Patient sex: M
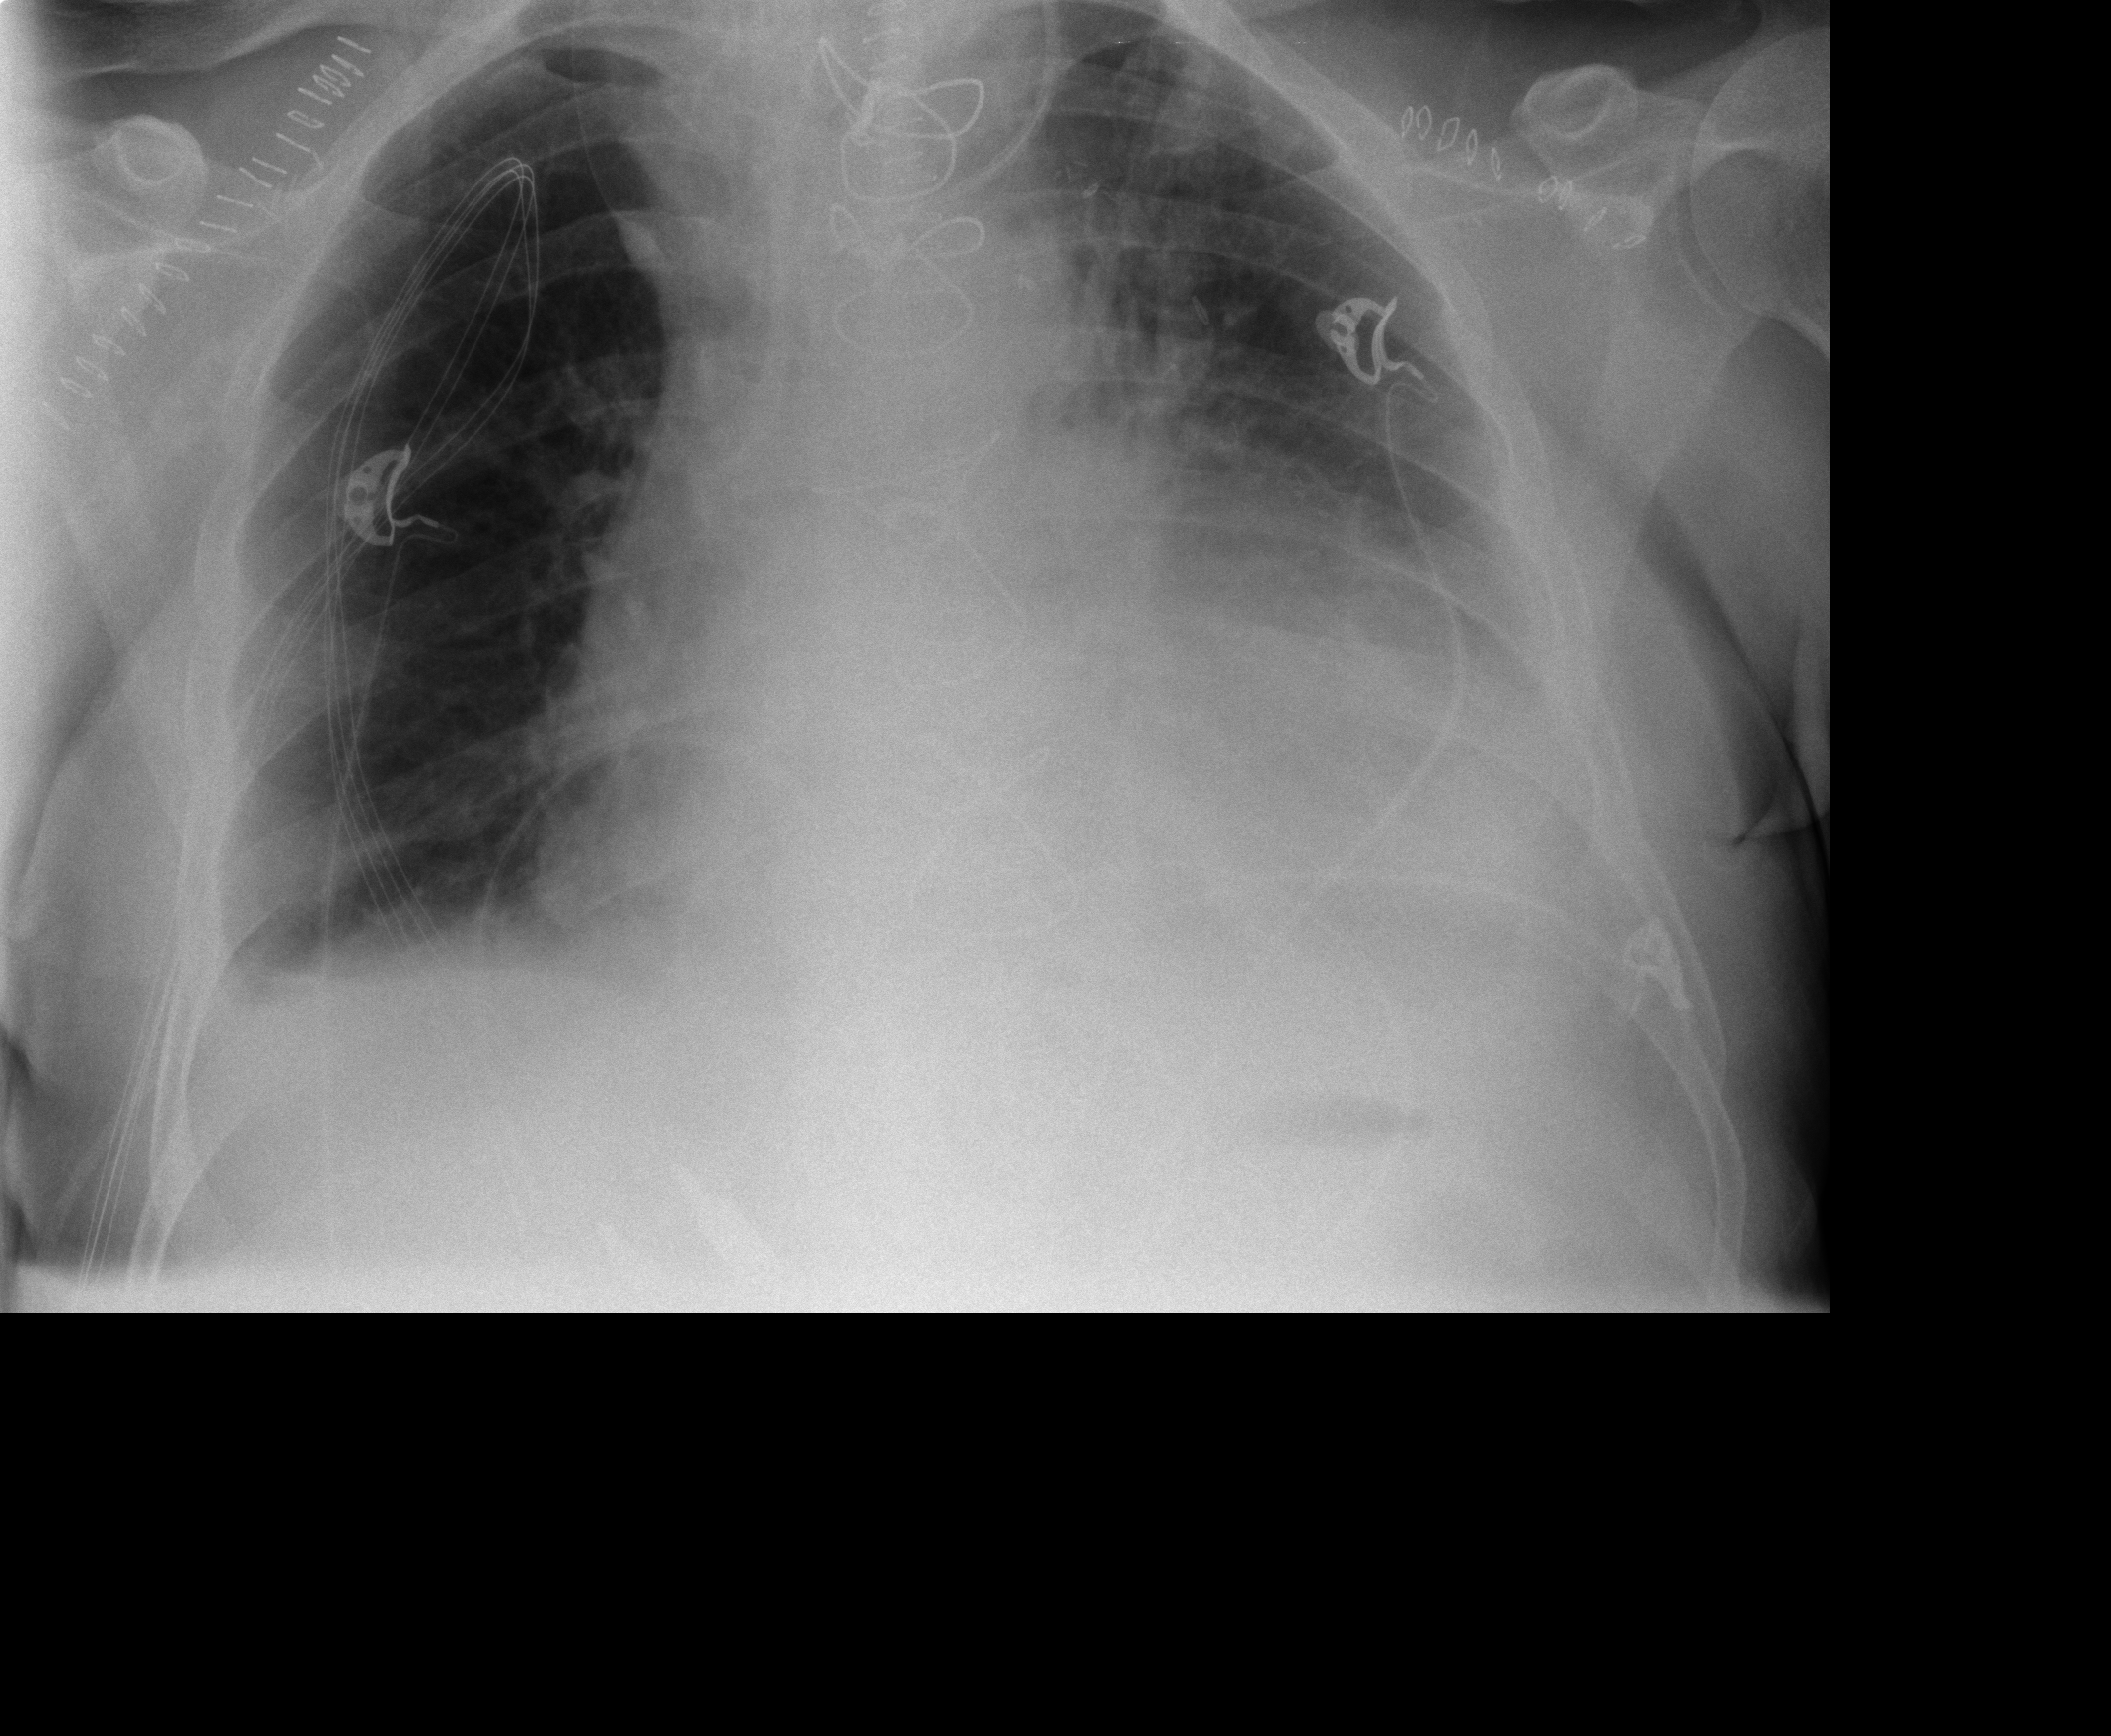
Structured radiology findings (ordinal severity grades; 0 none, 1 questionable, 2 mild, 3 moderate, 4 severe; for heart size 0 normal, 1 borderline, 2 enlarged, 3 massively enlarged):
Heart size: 2
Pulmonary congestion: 2
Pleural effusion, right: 2
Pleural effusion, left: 3
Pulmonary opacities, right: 0
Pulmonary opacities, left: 2
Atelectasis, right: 2
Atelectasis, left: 2